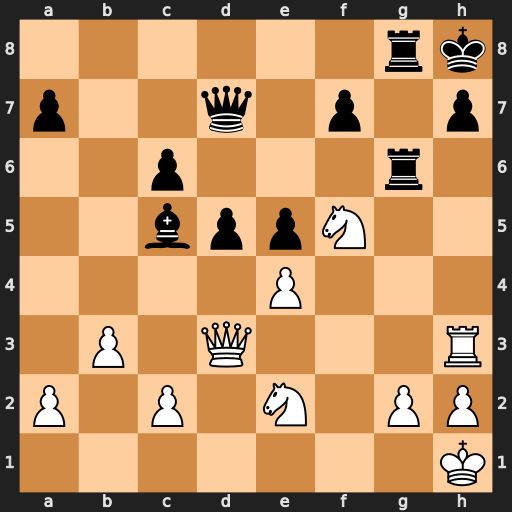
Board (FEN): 6rk/p2q1p1p/2p3r1/2bppN2/4P3/1P1Q3R/P1P1N1PP/7K
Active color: w
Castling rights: -
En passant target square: -
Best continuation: Rxh7+ Kxh7 Qh3+ Rh6 Qxh6#